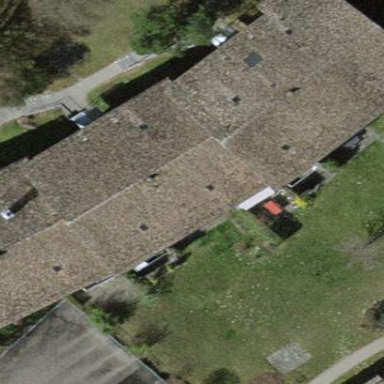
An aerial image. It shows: Pitched roof building.